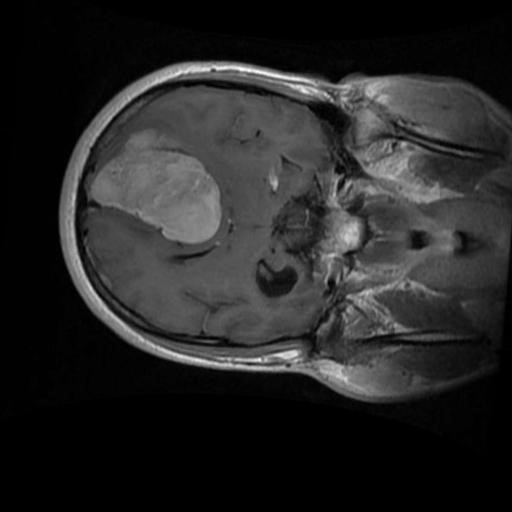
Label: brain_menin